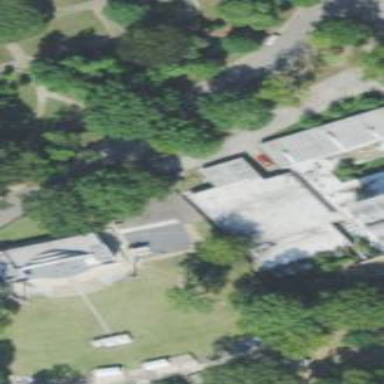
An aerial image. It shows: Theatre building.